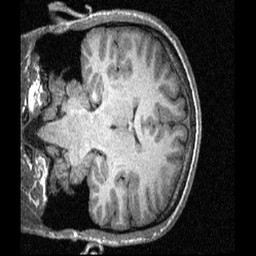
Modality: T1w
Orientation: coronal